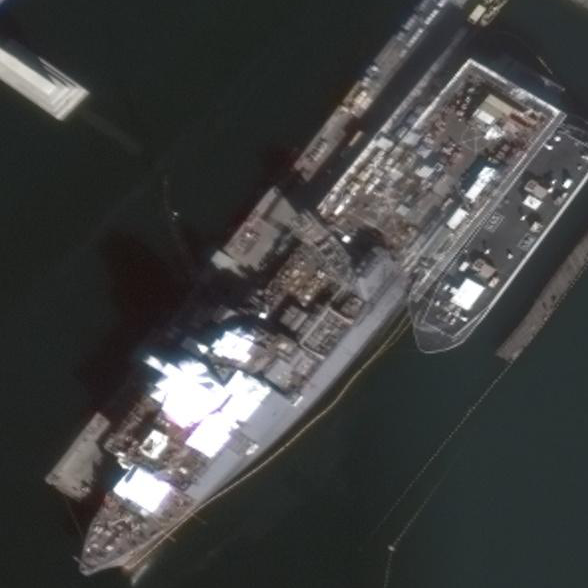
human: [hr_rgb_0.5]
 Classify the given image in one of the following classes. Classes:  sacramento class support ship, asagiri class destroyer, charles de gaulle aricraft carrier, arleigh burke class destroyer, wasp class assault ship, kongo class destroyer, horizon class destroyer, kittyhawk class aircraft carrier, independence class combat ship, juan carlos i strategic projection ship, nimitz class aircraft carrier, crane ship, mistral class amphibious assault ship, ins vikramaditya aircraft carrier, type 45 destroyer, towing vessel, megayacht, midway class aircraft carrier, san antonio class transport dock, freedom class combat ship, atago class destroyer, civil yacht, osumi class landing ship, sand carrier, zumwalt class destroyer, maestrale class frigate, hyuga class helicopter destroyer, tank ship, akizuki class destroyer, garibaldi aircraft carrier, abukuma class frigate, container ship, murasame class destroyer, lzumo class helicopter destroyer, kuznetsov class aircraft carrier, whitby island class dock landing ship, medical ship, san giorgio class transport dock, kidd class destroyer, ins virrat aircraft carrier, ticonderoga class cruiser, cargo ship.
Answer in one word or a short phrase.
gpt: Whitby Island class dock landing ship